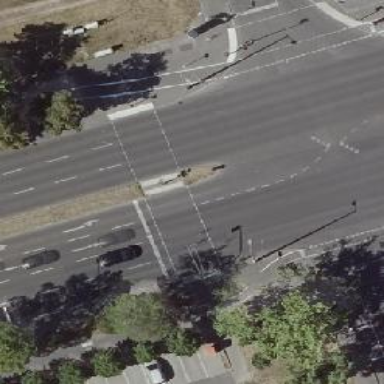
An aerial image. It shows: Crossing with traffic signals and pedestrian island.